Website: lowes
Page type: customer-info-address
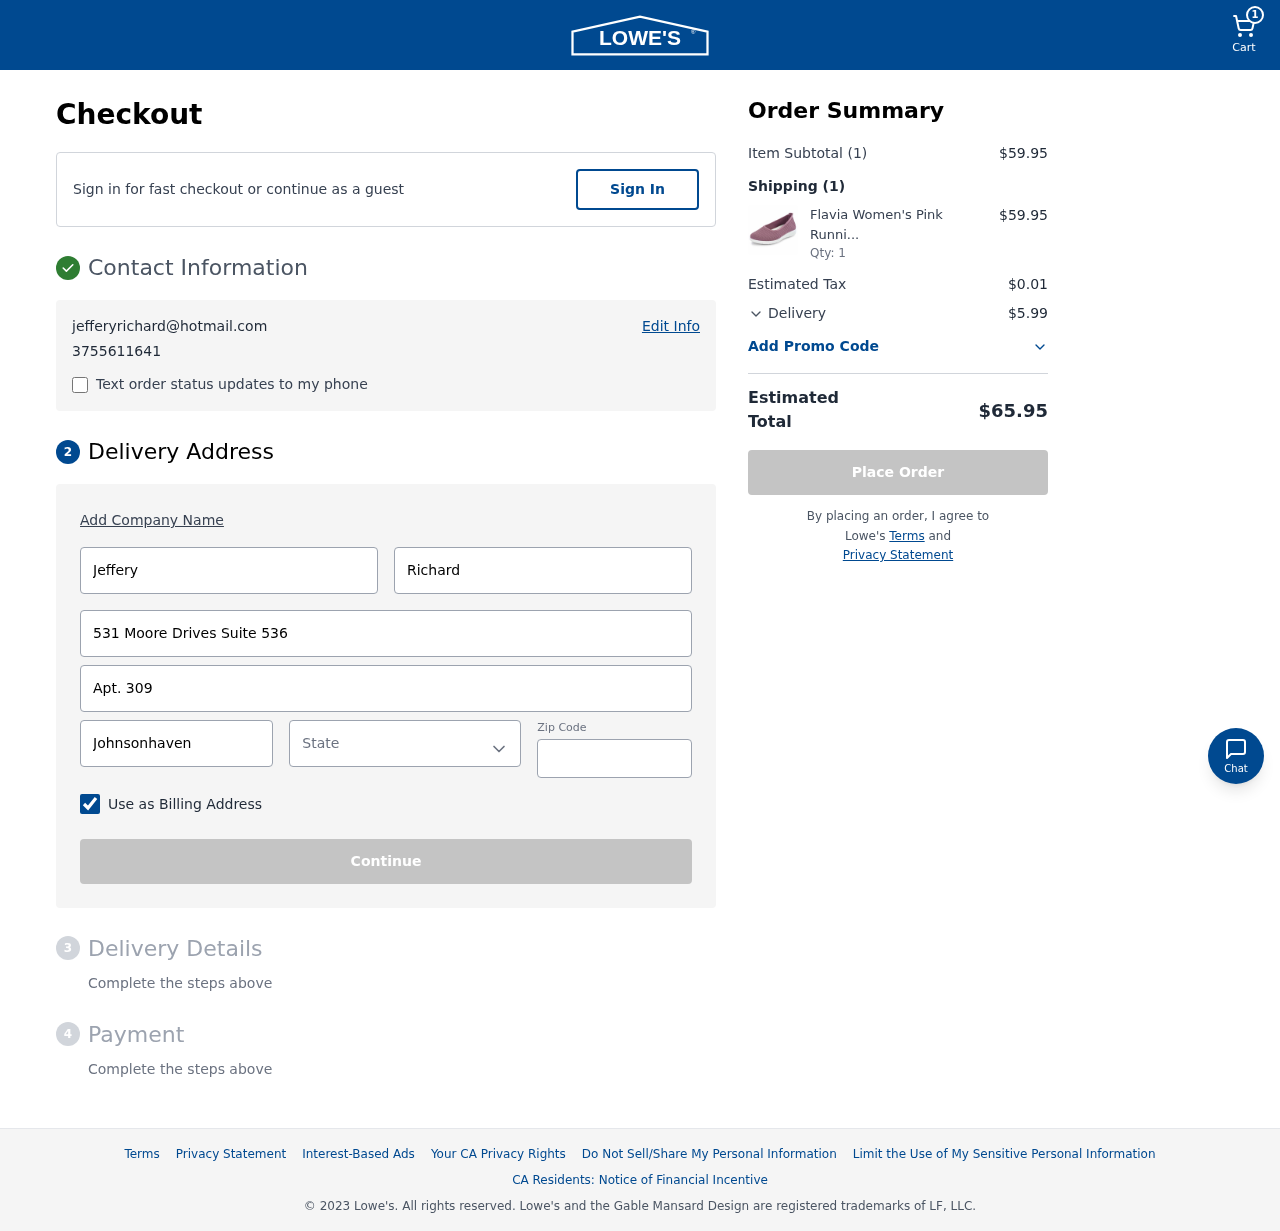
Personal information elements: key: PII_CITY
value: Johnsonhaven
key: PII_EMAIL
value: jefferyrichard@hotmail.com
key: PII_FIRSTNAME
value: Jeffery
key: PII_LASTNAME
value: Richard
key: PII_PHONE
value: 3755611641
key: PII_POSTCODE
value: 56295
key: PII_STATE
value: Michigan
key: PII_STREET
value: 531 Moore Drives Suite 536
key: PII_STREET2
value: Apt. 309
Product elements: key: PRODUCT1_NAME
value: Flavia Women's Pink Running Shoes-9 UK (41 EU) (10 US) (FKT/FB-01/PNK)
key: PRODUCT1_QUANTITY
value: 1
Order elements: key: ORDER_NUM_ITEMS
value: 1
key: ORDER_SUBTOTAL
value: $59.95
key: ORDER_NUM_ITEMS2
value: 1
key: ORDER_SUBTOTAL2
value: $59.95
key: ORDER_TAX
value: $0.01
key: ORDER_SHIPPING_COST
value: $5.99
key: ORDER_TOTAL
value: $65.95